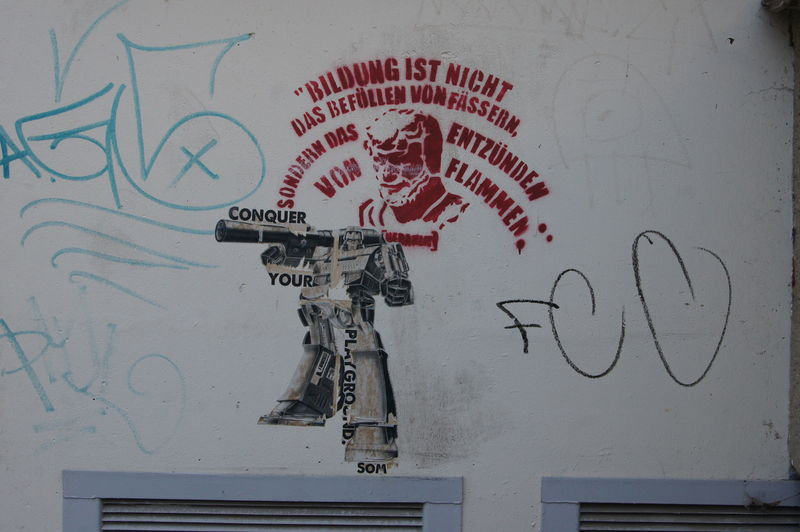
Titel: Heraklit
Standort: Jena
Schlagwörter: blau, kopf, mann, schatten, weiß, schwarz, türkis, rot, bart, wand, gesicht, rahmen, gitter, schrift, tag, detail, collage, hauswand, flammen, revolution, text, denker, putz, zitat, gewehr, spruch, geschoss, von, entzünden, bildung, schablone, entlüftung, protest, graffiti, ist, stencil, das, roboter, spray, nicht, streetart, som, 5, befüllen, fässern, sondern, conquer, your, playground, terminator, fcc, tack, entlüftungsschlitz